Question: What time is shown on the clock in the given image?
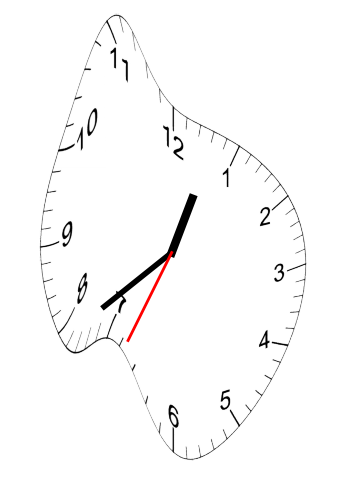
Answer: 12:38:34